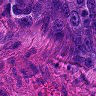
Metastatic tissue present: yes